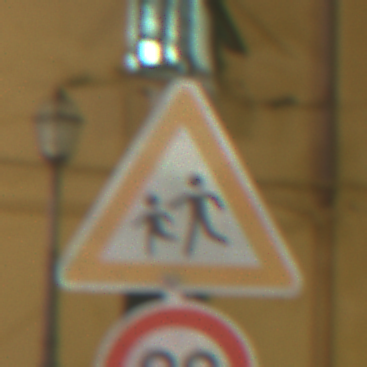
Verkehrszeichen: KinderRechts
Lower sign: Geschwindigkeit90
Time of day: Night
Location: Outdoor (Urban)
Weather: PartlyCloudy
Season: NotSpecified
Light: Artificial